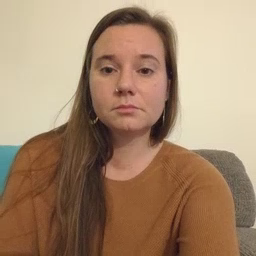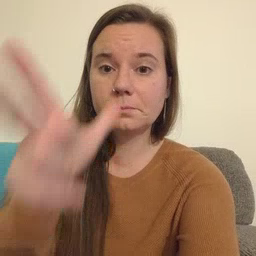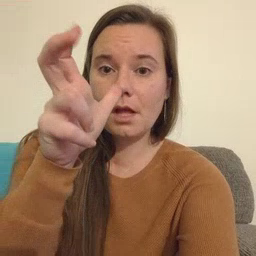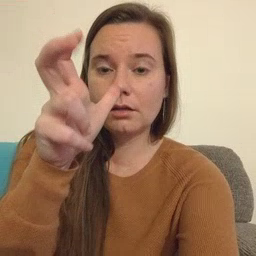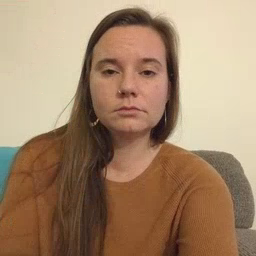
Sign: bug